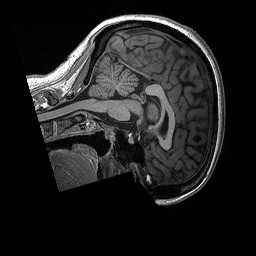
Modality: T1w
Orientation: sagittal
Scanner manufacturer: siemens
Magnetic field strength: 3 T
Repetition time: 2.3 s
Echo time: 0.00298 s